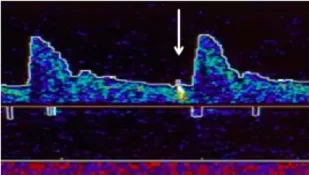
Patient B, a 37-year-old woman with left-sided moyamoya syndrome. (C) Transcranial Doppler displaying HITS in the left MCA territory.
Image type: radiology (ultrasound)